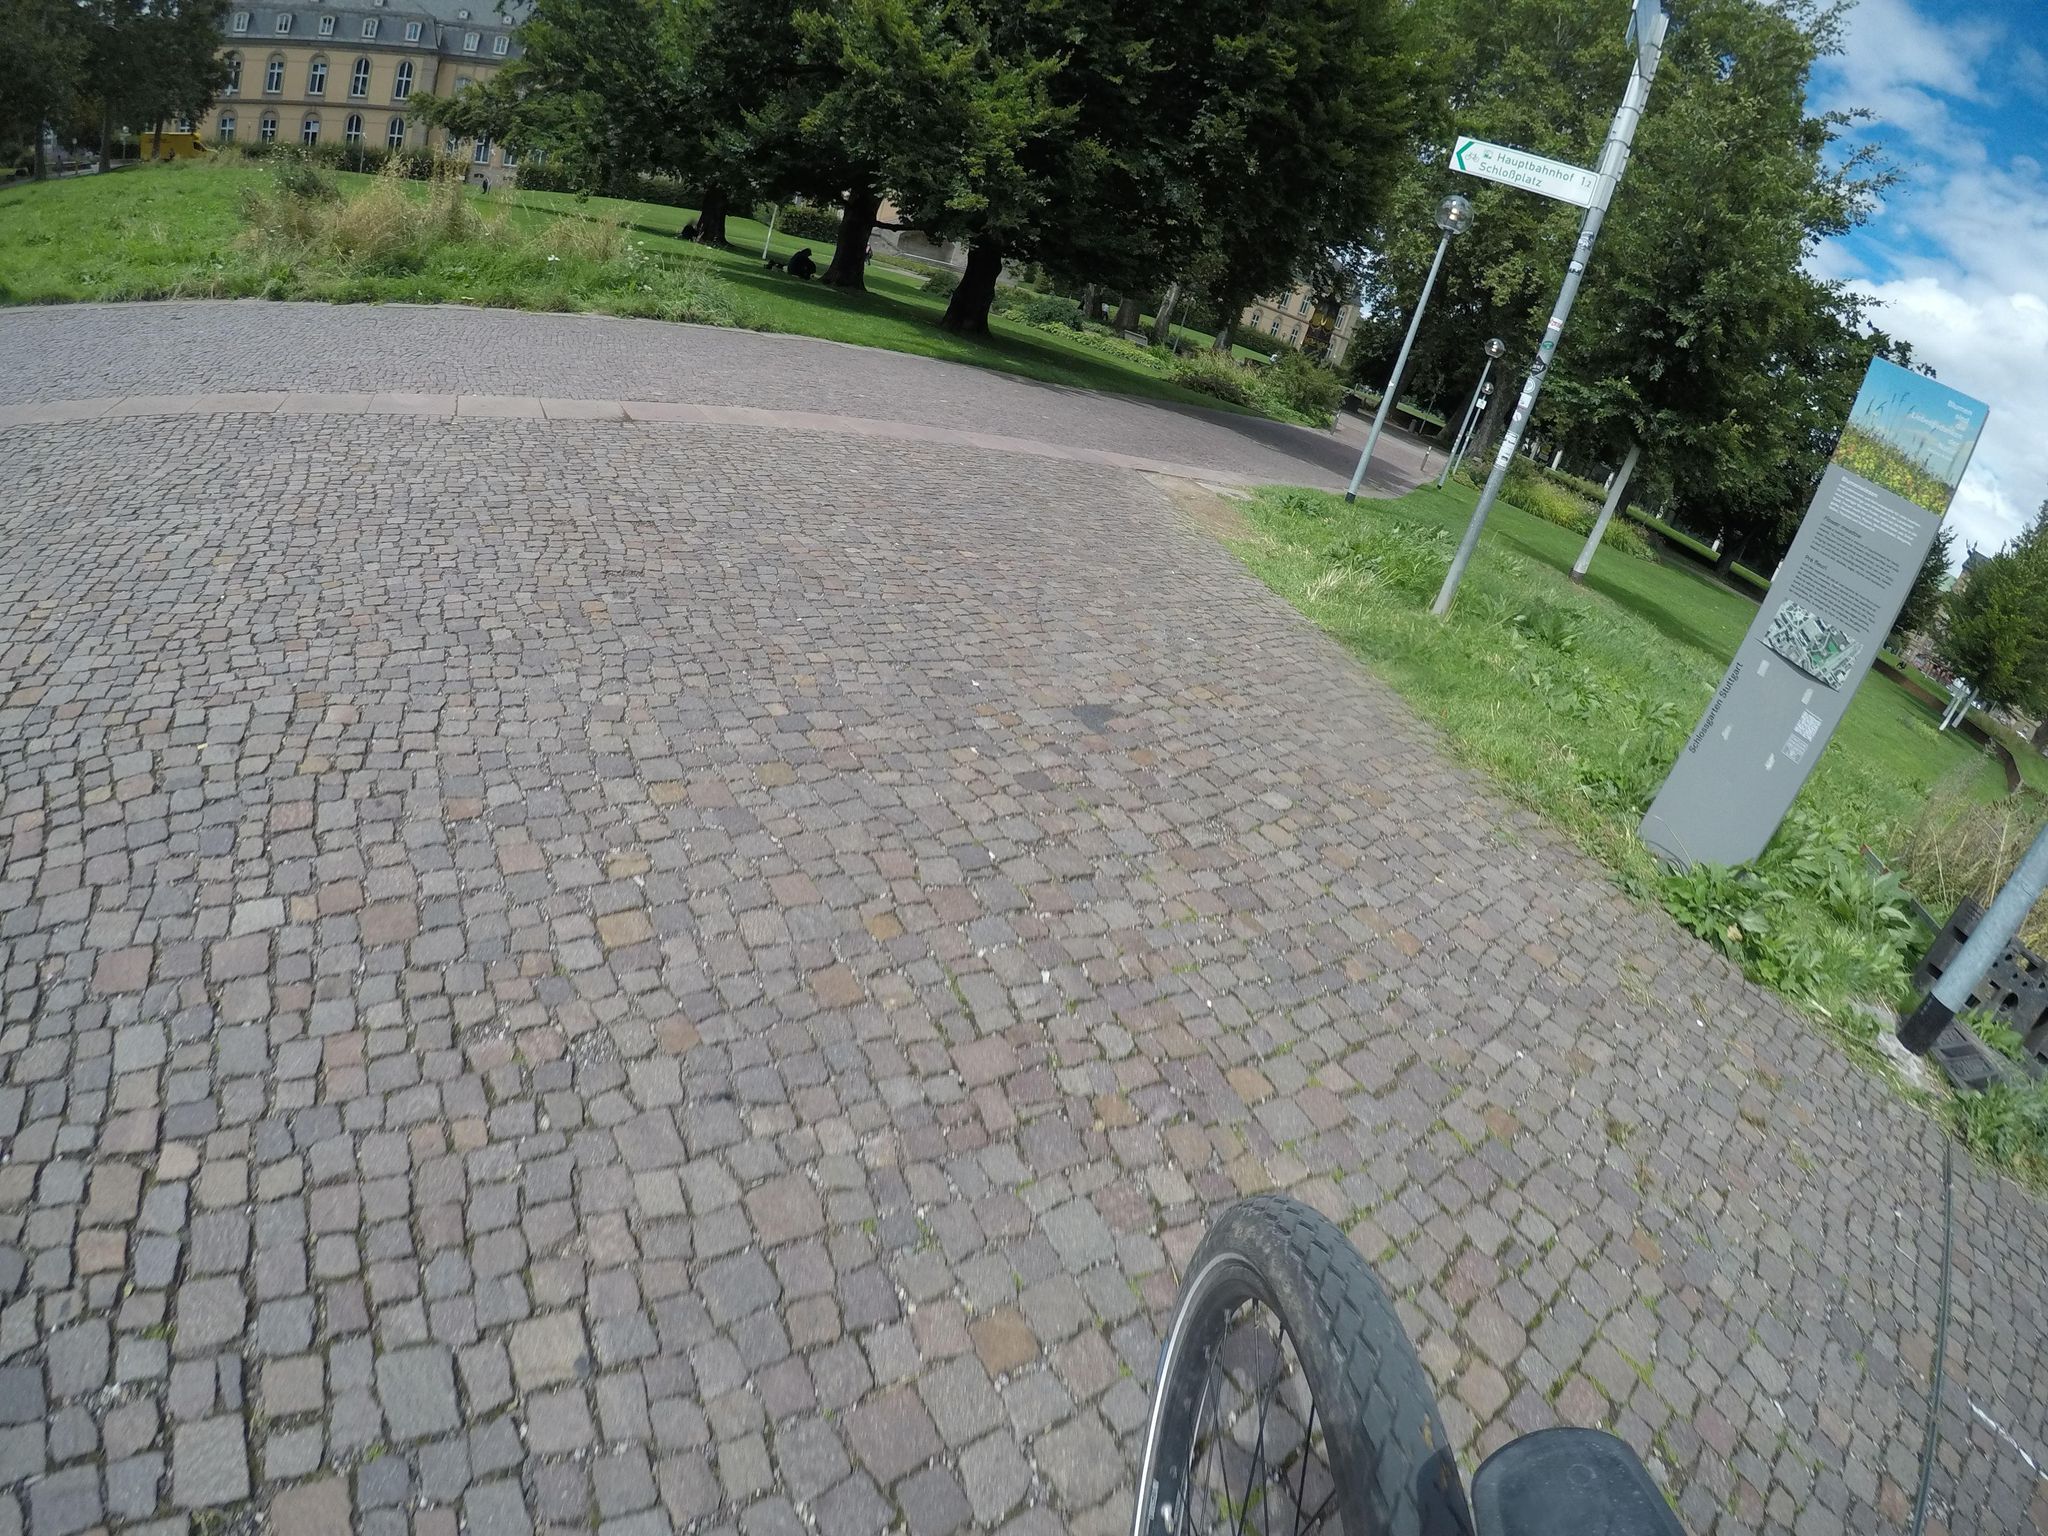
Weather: clear
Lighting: day
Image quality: good
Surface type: walking surface
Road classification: footway, path, steps
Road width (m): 2, 4, 3.5
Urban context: urban centre
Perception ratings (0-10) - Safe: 5.27, Lively: 8.56, Beautiful: 9.26, Boring: 8.2, Depressing: 2.89, Wealthy: 5.14